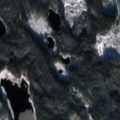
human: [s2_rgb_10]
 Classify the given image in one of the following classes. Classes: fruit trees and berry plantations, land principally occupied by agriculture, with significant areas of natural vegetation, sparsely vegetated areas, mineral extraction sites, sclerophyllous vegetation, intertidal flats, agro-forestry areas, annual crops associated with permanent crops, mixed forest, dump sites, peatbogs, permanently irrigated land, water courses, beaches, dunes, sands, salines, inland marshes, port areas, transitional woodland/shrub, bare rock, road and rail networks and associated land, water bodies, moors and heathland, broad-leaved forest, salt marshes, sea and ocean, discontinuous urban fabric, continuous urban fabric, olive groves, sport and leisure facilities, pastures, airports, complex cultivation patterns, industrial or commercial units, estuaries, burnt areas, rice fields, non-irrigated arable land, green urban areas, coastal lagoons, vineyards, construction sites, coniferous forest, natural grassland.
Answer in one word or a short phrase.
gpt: coniferous forest, transitional woodland/shrub, water bodies